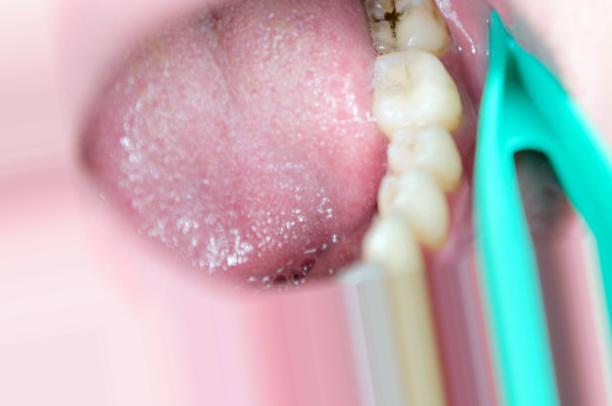
Condition: Caries